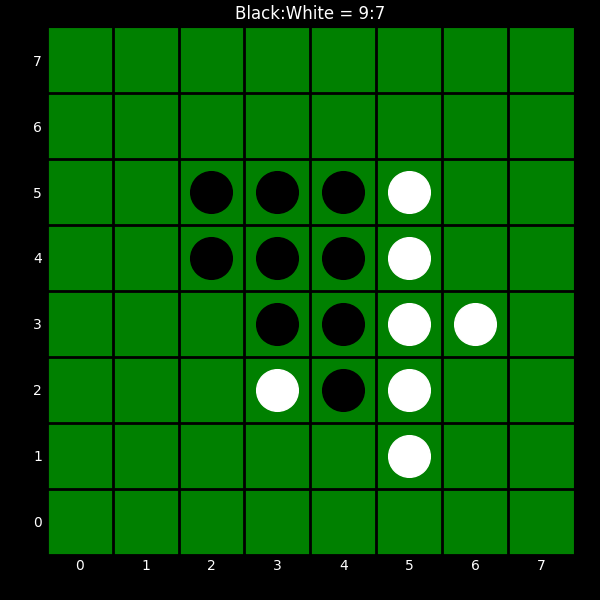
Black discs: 9
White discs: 7